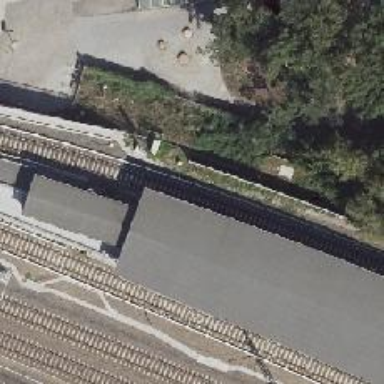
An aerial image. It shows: Railway signal.